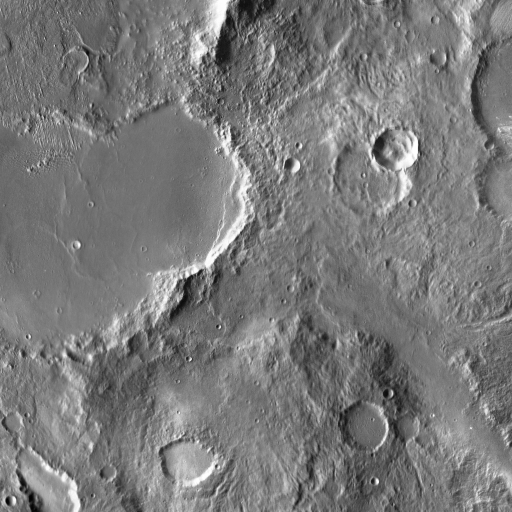
Crater classes present: Background, Other, Buried